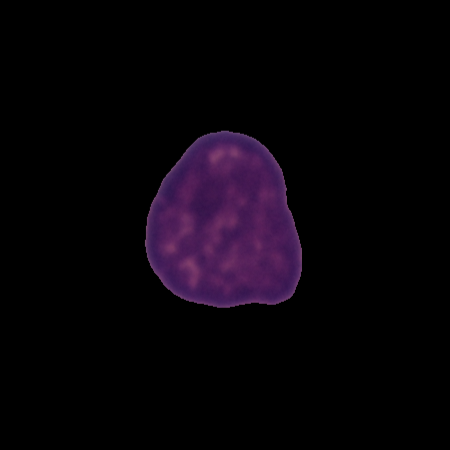
Label: cancer